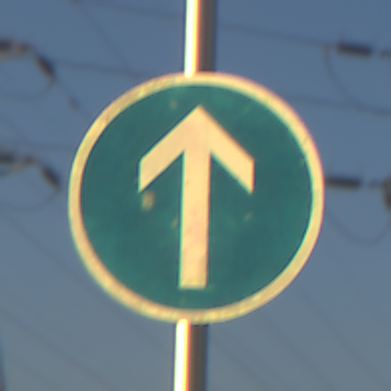
Verkehrszeichen: VorgeschriebeneFahrtrichtungGeradeaus
Umgebung: Outdoor, Nature
Tageszeit: SunriseSunset
Wetter: Clear
Licht: Natural
Jahreszeit: NotSpecified
Kontrast: HighContrast